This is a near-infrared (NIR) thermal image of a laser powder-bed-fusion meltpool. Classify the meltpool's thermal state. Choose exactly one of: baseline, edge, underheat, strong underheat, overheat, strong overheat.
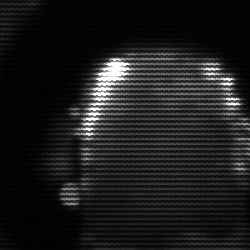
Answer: baseline